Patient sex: F
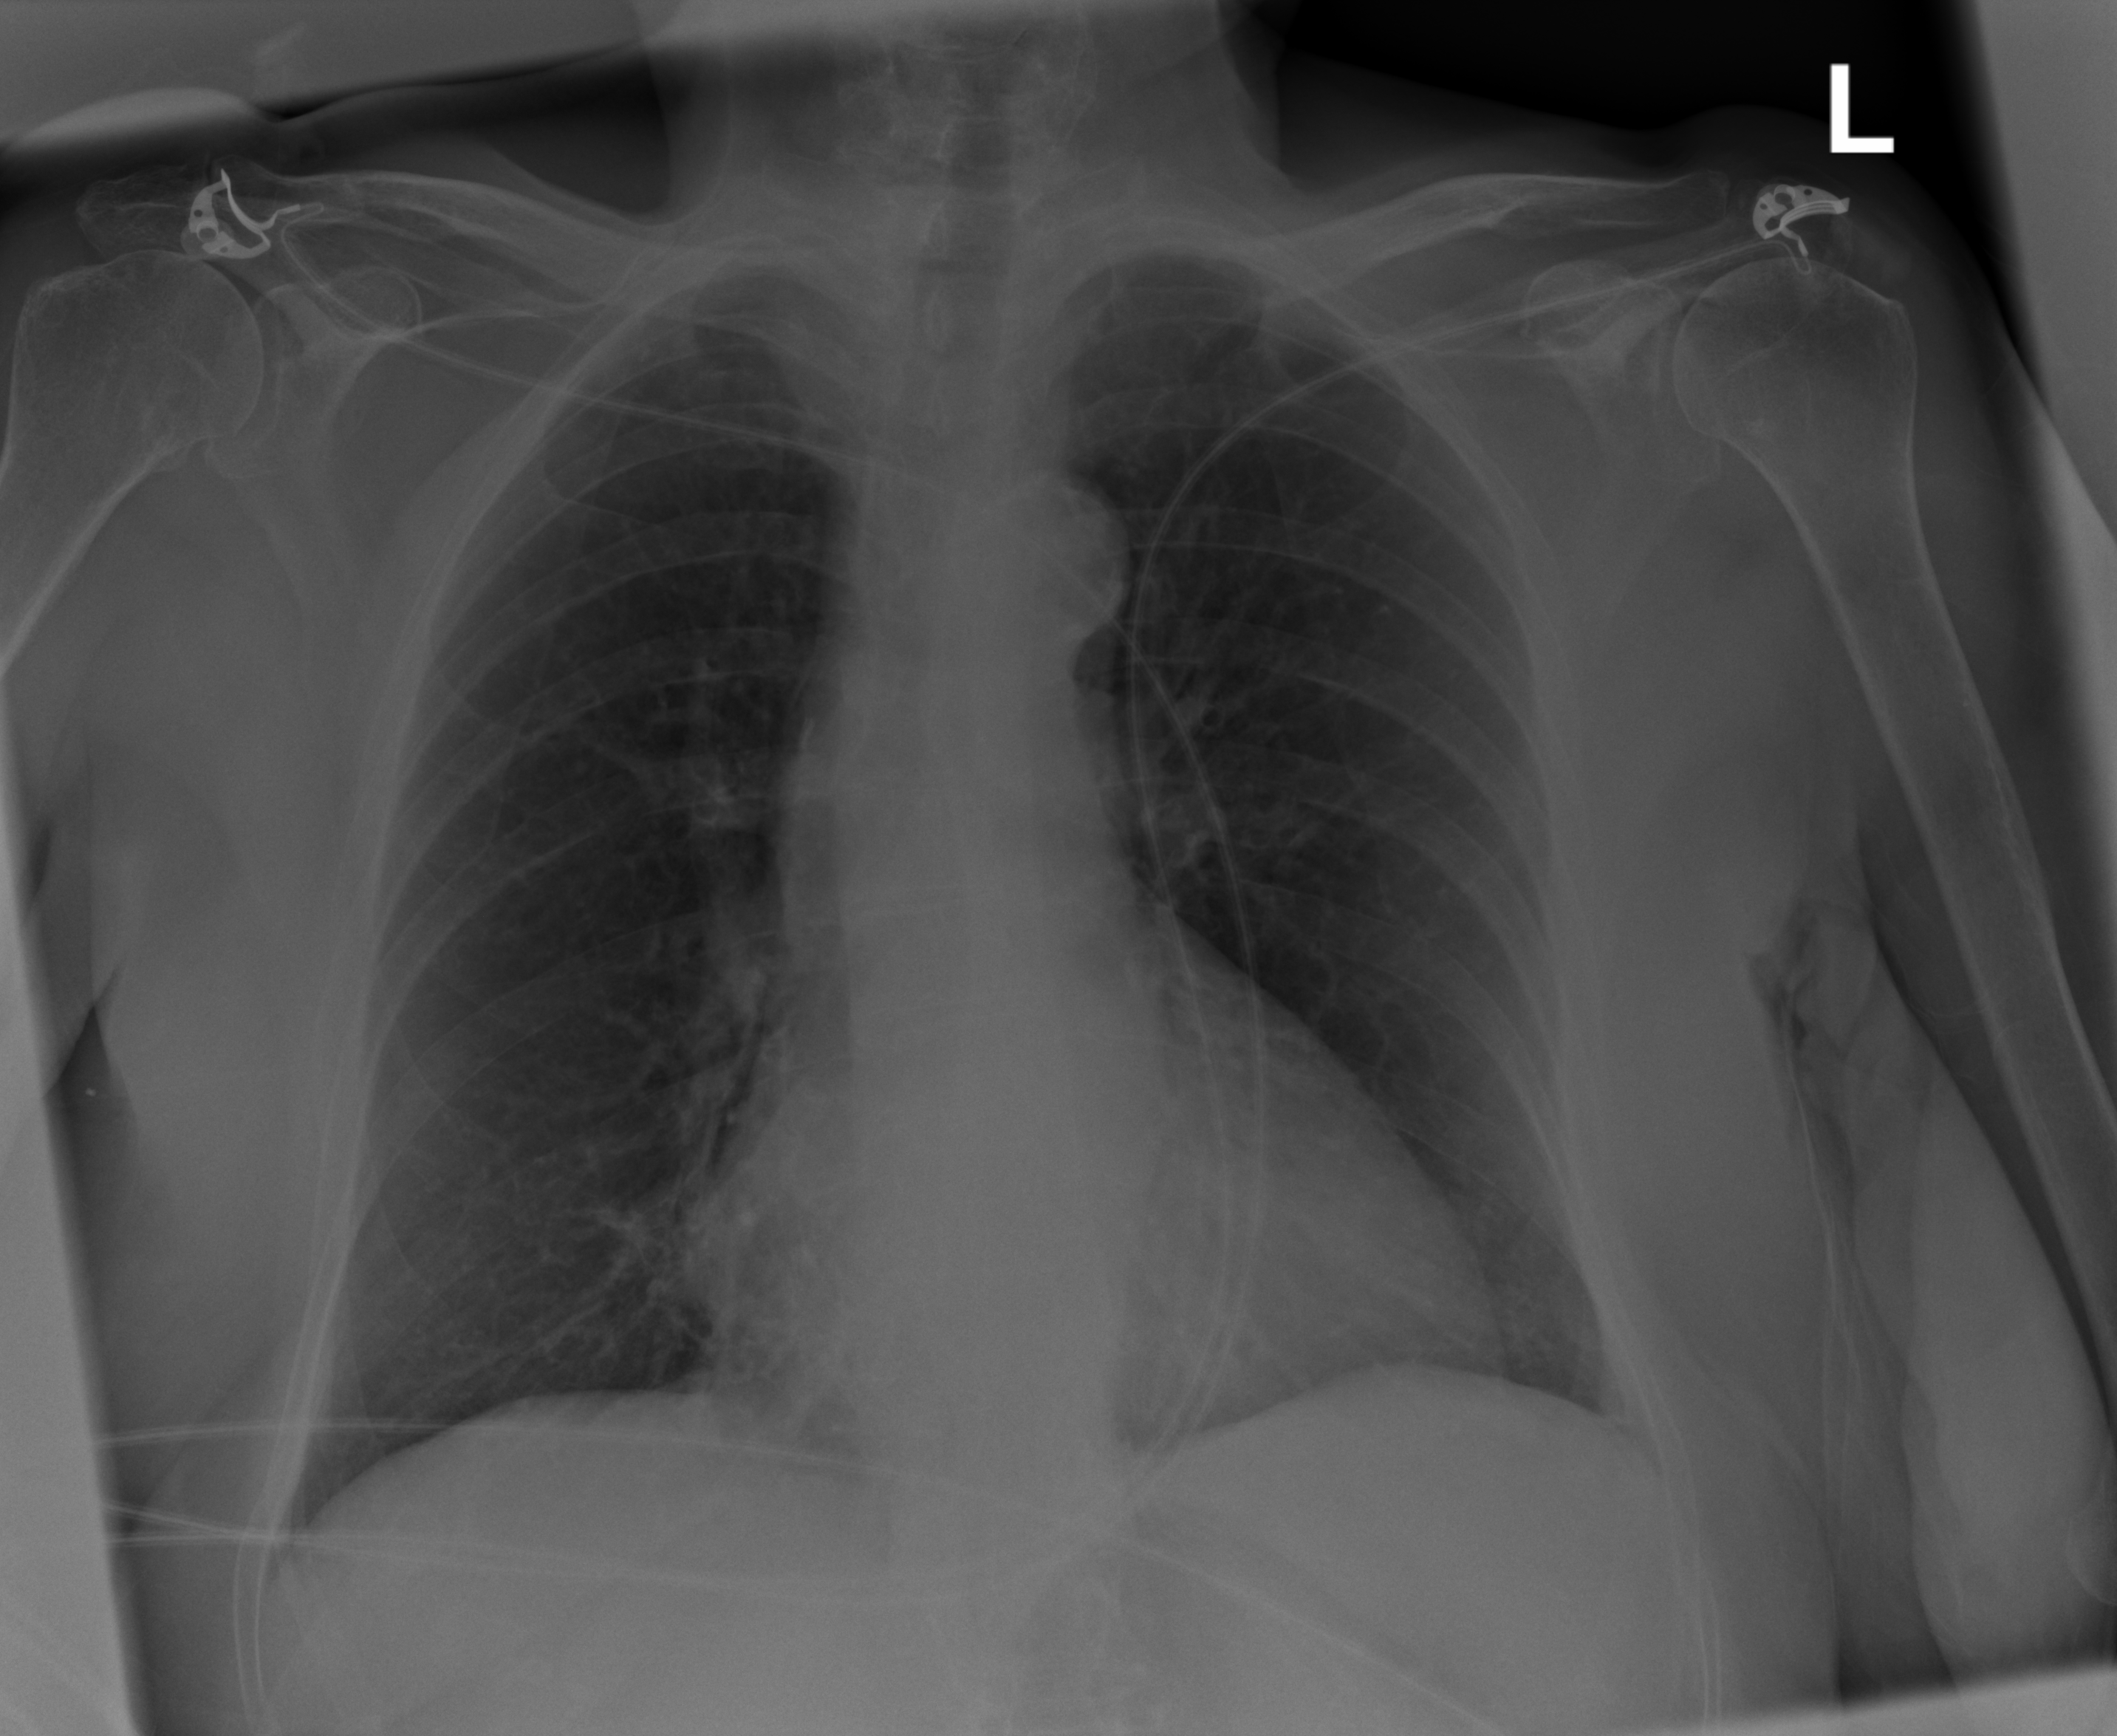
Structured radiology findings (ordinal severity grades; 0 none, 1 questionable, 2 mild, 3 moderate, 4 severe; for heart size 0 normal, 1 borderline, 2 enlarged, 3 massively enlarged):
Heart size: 1
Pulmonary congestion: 0
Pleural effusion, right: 0
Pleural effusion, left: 0
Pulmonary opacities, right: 0
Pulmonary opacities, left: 0
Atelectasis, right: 1
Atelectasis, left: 0